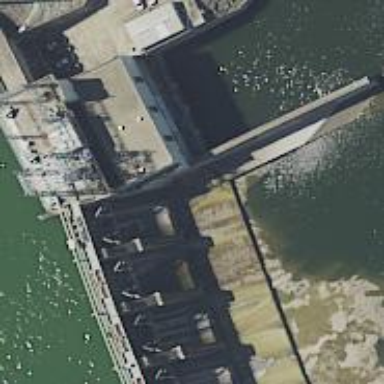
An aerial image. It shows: Hydro power generator using the water-storage method.